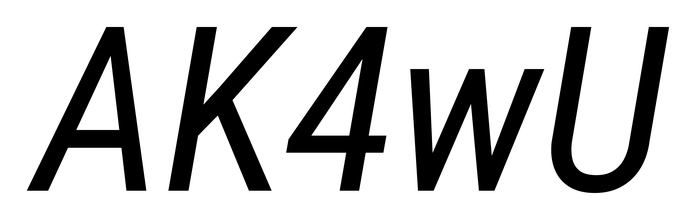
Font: Roboto-Italic_Condensed_Italic